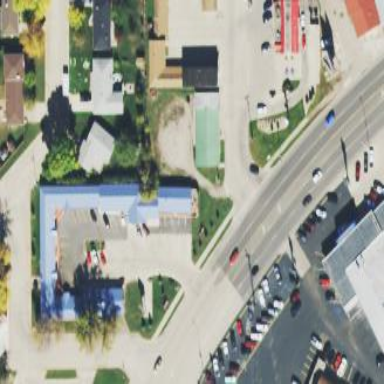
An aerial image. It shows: Building that is motel.